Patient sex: F
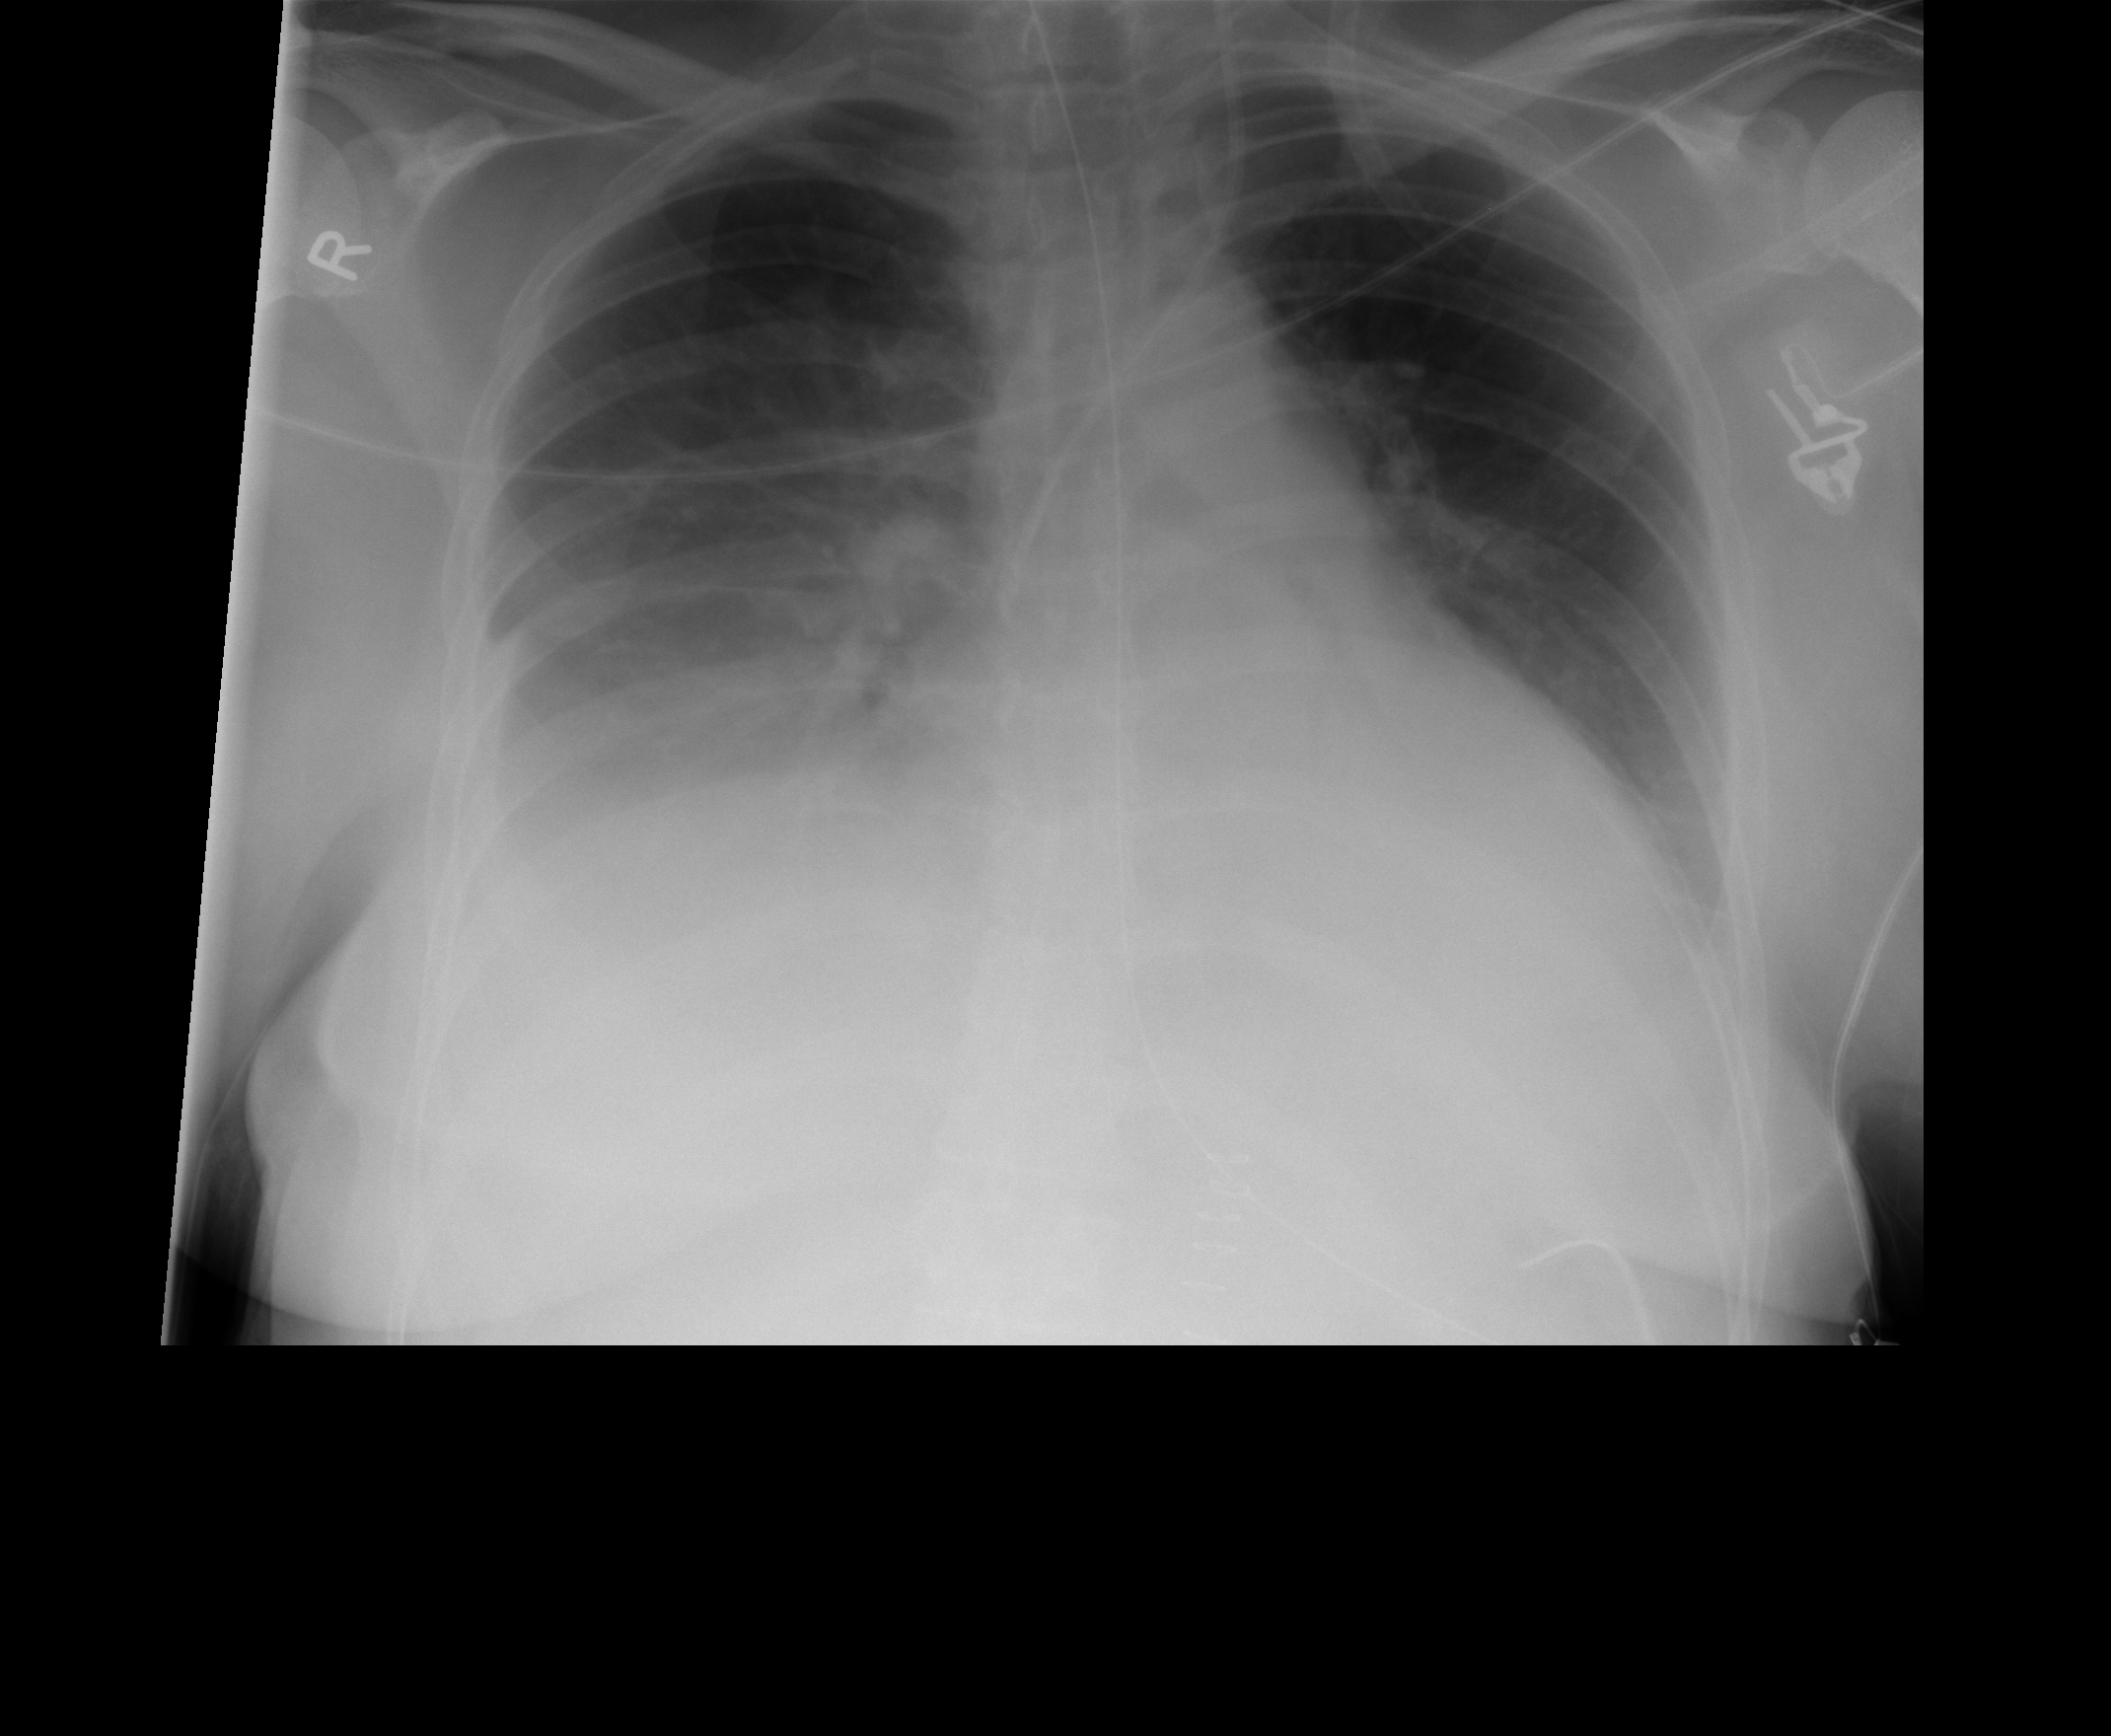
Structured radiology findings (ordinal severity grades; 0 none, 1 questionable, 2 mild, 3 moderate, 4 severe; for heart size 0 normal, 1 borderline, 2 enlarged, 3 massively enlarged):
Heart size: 2
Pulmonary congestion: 0
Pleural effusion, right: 2
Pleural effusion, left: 1
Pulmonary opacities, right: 1
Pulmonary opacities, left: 0
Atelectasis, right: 3
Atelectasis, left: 2